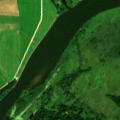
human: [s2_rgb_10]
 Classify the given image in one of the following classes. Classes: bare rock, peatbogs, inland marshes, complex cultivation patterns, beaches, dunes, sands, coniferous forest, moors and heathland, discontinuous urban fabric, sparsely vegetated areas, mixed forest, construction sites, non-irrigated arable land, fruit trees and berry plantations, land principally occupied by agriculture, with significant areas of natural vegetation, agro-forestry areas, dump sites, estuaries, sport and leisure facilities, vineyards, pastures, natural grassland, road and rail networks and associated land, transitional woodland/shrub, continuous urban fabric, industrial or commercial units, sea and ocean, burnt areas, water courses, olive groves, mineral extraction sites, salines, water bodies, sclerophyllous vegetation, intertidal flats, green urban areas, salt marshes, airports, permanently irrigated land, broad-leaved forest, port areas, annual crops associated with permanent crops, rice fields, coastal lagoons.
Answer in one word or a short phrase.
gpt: pastures, broad-leaved forest, natural grassland, transitional woodland/shrub, inland marshes, water courses